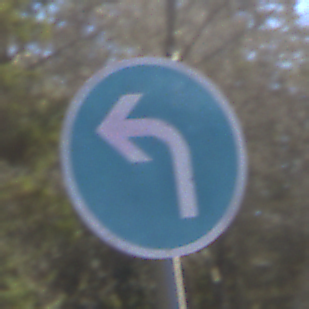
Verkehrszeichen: VorgeschriebeneFahrtrichtungLinks
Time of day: MorningAfternoon
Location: Outdoor (Nature)
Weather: Clear
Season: Winter
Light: Natural